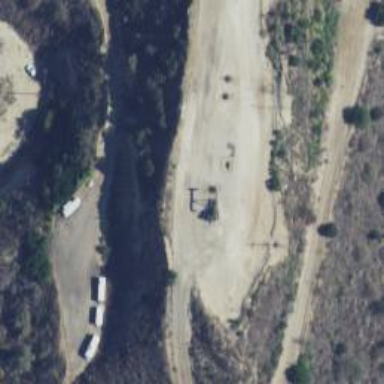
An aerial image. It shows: Petroleum well.